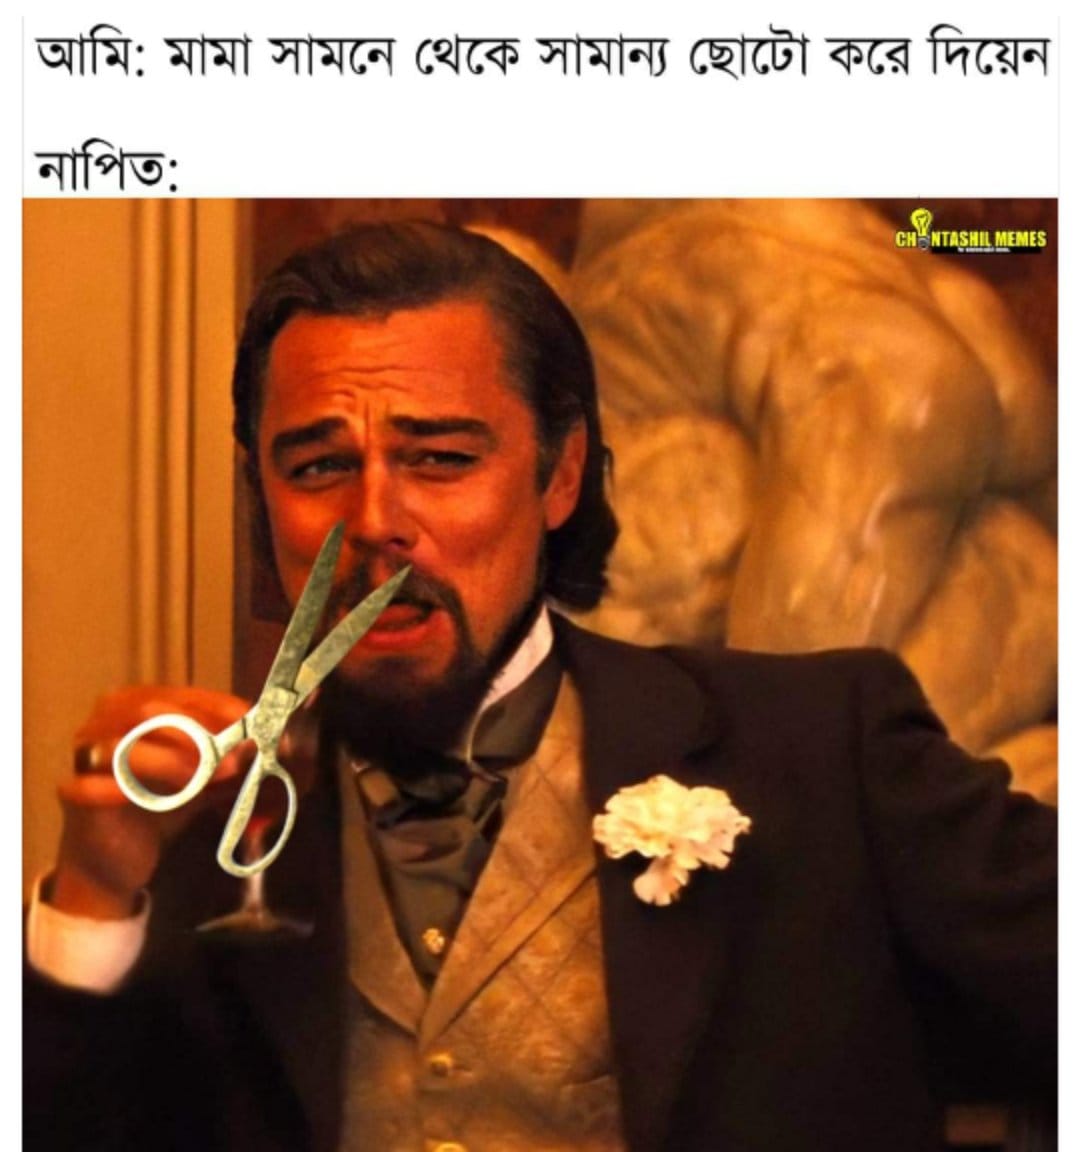
Caption:  আমি:  মামা সামনে থেকে সামান্য ছোটো করে দিয়েন    নাপিত:
Label: non-hate